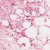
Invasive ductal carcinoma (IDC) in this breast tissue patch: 0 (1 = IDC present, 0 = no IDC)